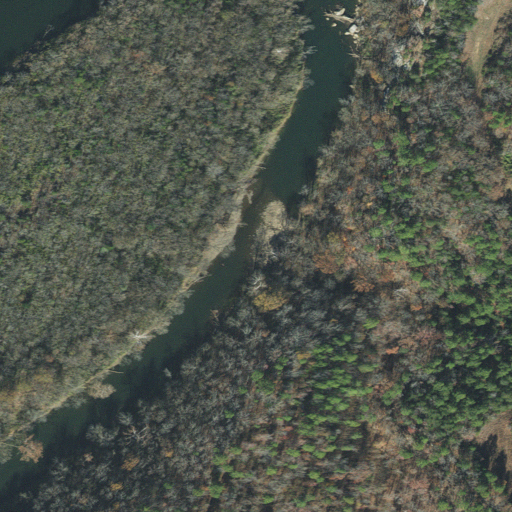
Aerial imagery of valley in Arkansas named Schoolhouse Hollow containing deciduous forest, mixed forest, open water, and herbaceous wetlands